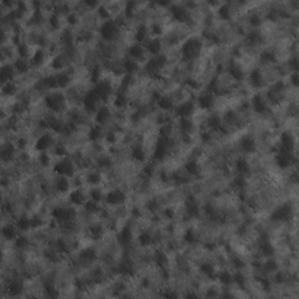
Label: non_frost